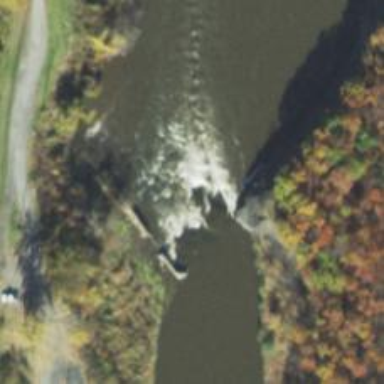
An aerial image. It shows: Scene featuring rapids in waterway.